Question: every time a keyframe in the sound file passes, the text will add a letter through the Typewriter animation. Essentially the sound file is the sound of a keyboard. So this will match the letters up with the key sounds.
I'm fairly new to writing expressions for After Effects. So far I have converted the sound file to keyframes and dragged the squiggle from the Range Selector to one of the sound channels. This, however, sets the Range Selector to the of the channel. So currently the text is bouncing back and forth between displaying 0-5 characters.
This is is a screenshot of both the audio file and the text file in question.
Any ideas?

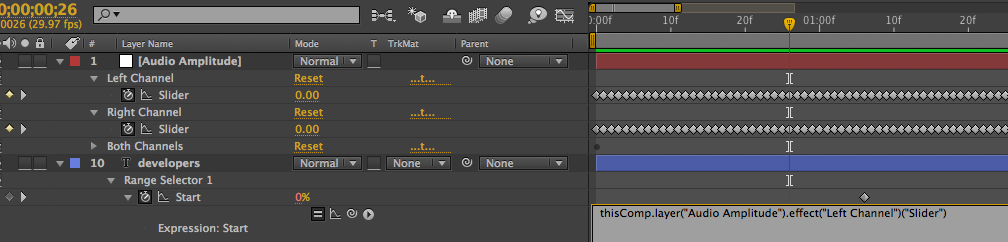
Answer: '''
threshold = 9.5;
audioLev = thisComp.layer("typewr11.wav").effect("Both Channels")("Slider");
above = false;
frame = Math.round(time / thisComp.frameDuration);
n = 0;
while (frame >= 0){
t = frame * thisComp.frameDuration;
if (above){
if (audioLev.valueAtTime(t) < threshold){
above = false;
}
}else if (audioLev.valueAtTime(t) >= threshold){
above = true;
n++;
}
frame--;
}
n;
'''
Apologies for seeing this rather late. Based on the great Dan Ebberts' work (<URL>, here is the solution.
But first let me point out:
"every time a keyframe in the sound file passes, the text will add a letter" -- actually, this isn't correct. If you convert audio to keyframes, you're looking for certain volume threshold to trigger the action; it's not any keyframe.
So here's what I did:
1. brought in a typewriter sound effect file with 11 characters being typed (http://frogstar.com/wp-content/uploads/2012/wav/typewr11.wav).
2. converted audio to keyframes for this audio layer, took the 'both channels' keys from the resulting new layer and pasted them into the original audio layer, deleting the unnecessary newly created layer.
3. created the text file with 11 or so characters to type ("12345, six!!").
4. Selected Opacity from text layer's Animate popup. Set Range Selector Units to index, Opacity (of Range Selector, not layer) to 0.
5. Set smoothness to 0.
6. Option-clicked on Range Selector's "Start" property, pasted the above expression into it.
Here's an image with some explanatory annotation:

Ebberts warns that if you have a really long comp/layer doing this expression, it can bog down because of the looping it has to do for every frame (loop iterations increase for every frame), so be aware of this.